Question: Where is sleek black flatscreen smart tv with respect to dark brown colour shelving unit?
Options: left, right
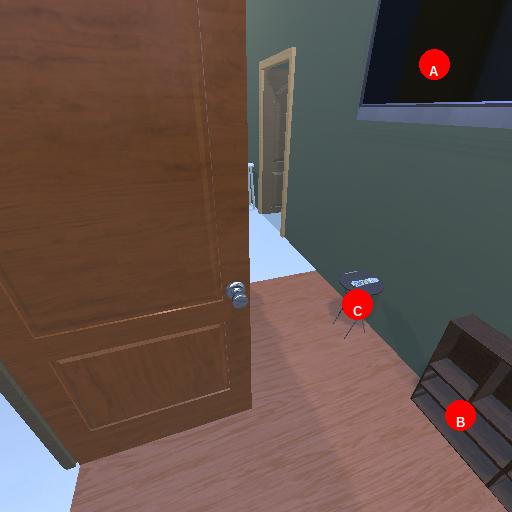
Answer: left